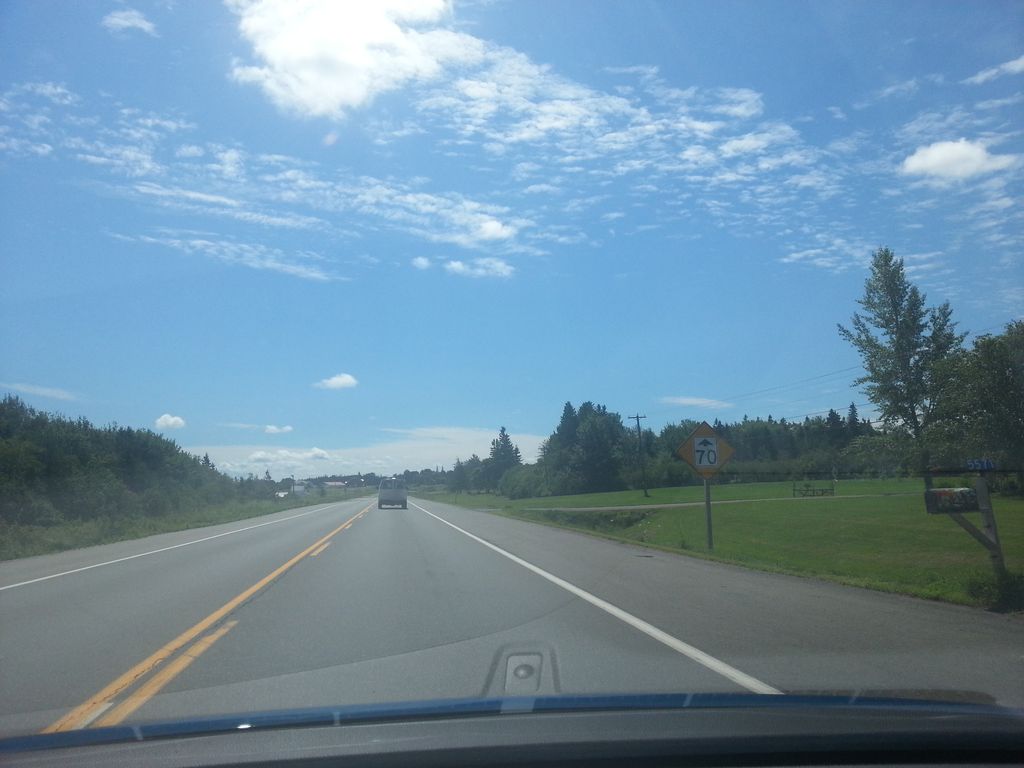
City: charlottetown